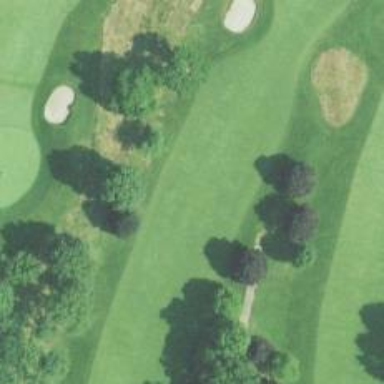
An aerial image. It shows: View of golf hole.